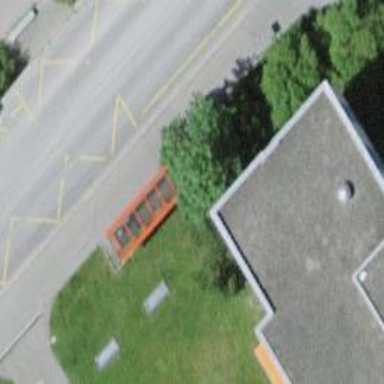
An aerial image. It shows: Bus stop with platform for public transport.